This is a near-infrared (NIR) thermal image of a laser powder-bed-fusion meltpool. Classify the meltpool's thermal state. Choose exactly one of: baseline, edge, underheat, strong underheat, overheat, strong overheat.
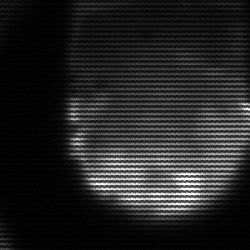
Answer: edge